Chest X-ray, AP view. Patient: 65 years old, sex F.
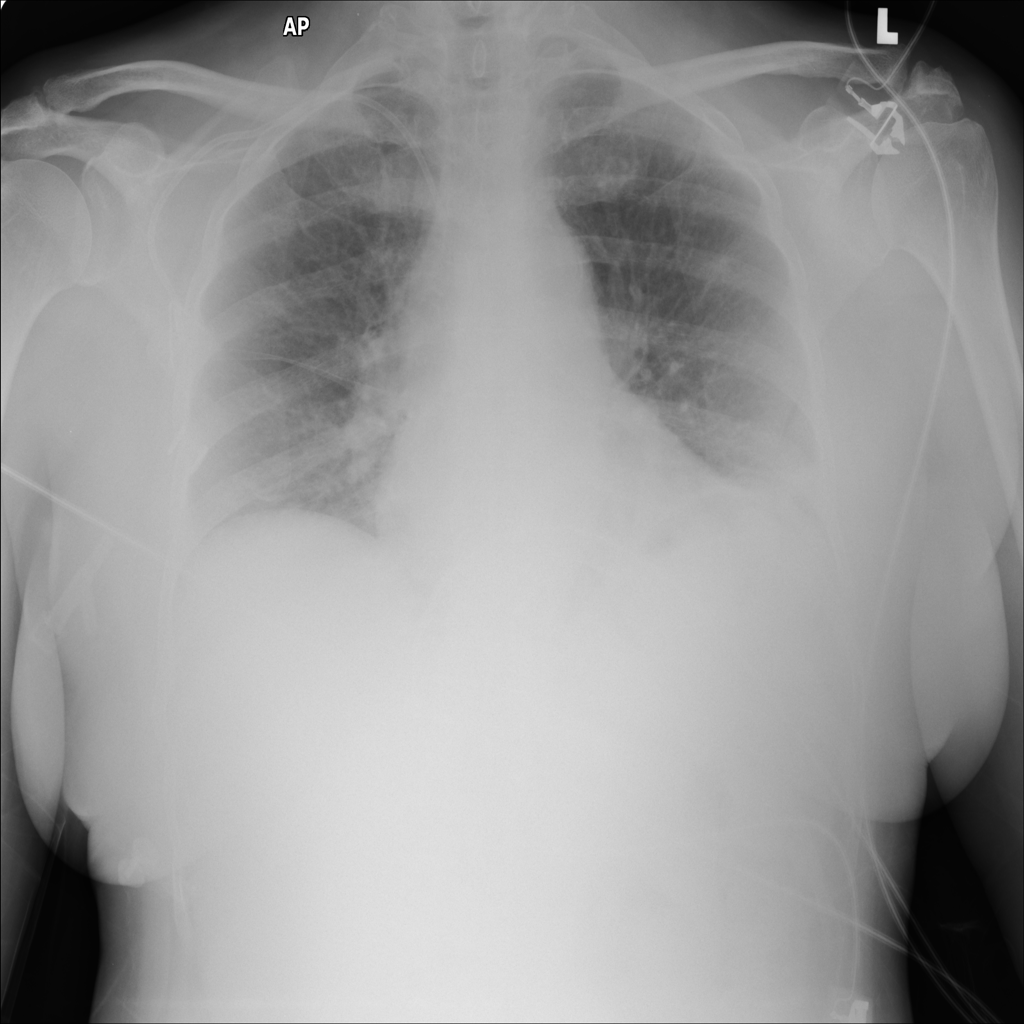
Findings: Atelectasis, Infiltration